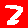
Digit: 2